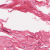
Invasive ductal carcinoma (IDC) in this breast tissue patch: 0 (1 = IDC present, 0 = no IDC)